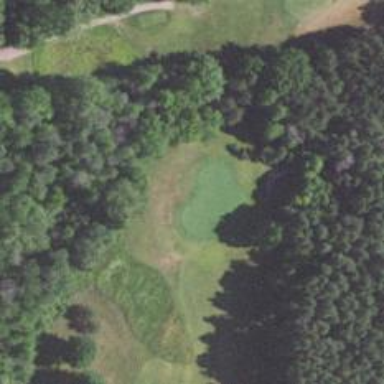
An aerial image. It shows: Golf hole.